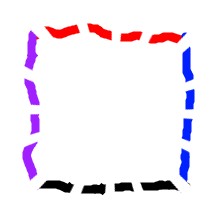
Shape: square